Aerial crown-view tile of a tropical tree (Barro Colorado Island, Panama), acquired 20250512:
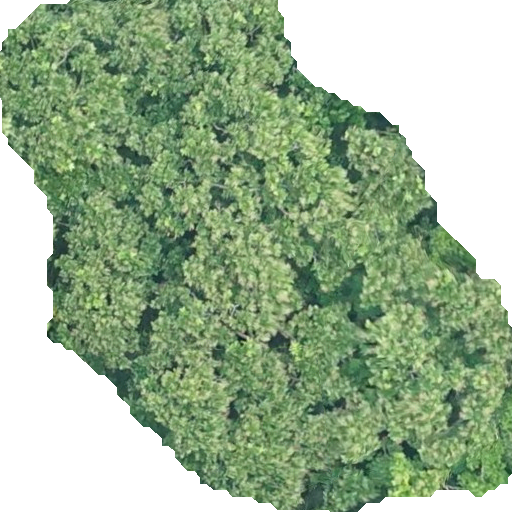
Species: Anacardium excelsum
GBIF accepted scientific name: Anacardium excelsum
Crown area: 275.526 m²